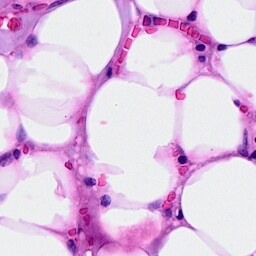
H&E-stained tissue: Breast